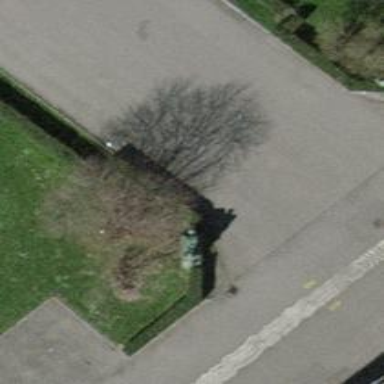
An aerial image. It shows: Statue is featured in the image.